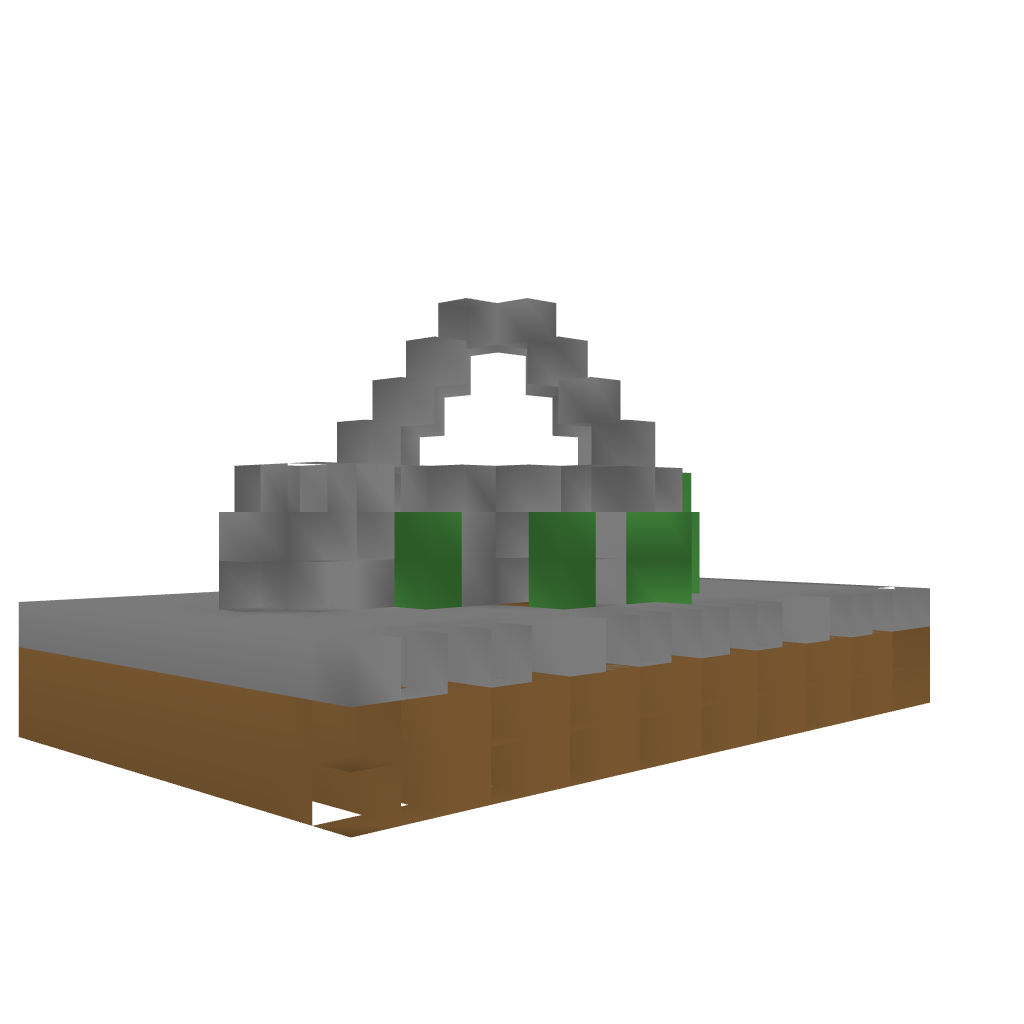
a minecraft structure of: Lost Temple [Small] bad low quality